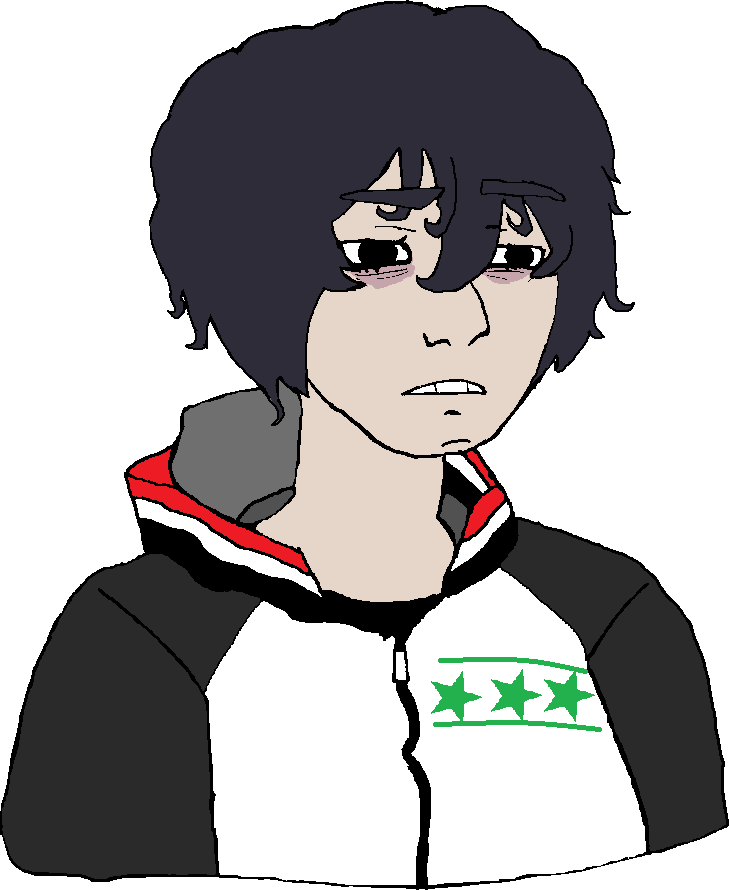
Label: 5_Twinkjak